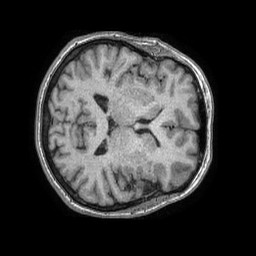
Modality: T1w
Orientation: axial
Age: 59
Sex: female
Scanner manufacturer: philips
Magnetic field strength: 1.5 T
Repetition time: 0.007564 s
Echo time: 0.003468 s